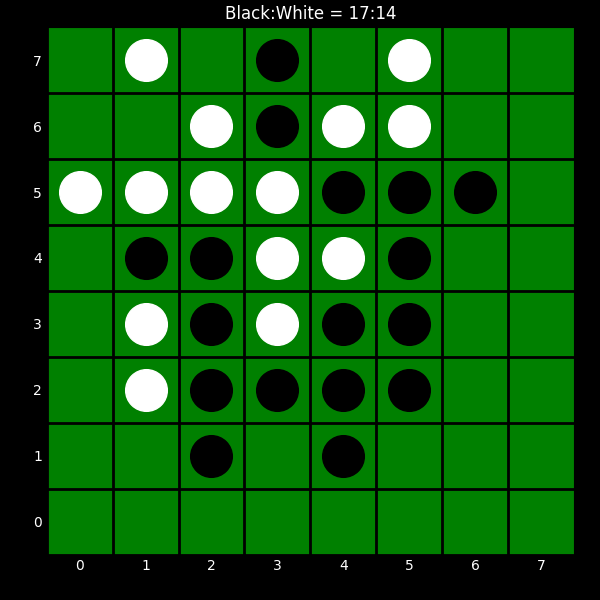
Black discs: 17
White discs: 14